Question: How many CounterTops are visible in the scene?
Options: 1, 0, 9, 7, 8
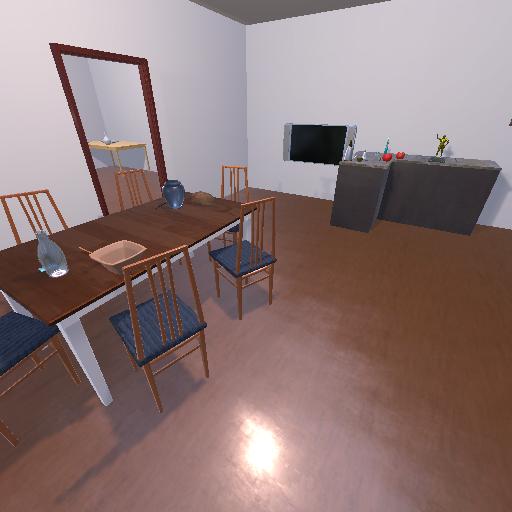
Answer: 1